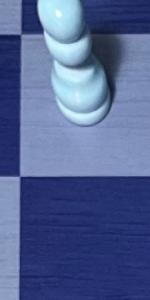
Label: Empty